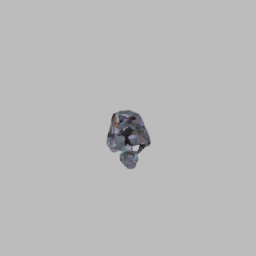
Label: people